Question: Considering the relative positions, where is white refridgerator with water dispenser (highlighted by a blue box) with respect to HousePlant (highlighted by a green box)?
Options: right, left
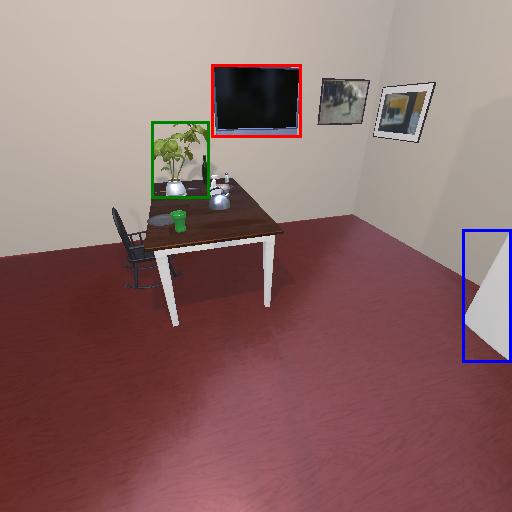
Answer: right